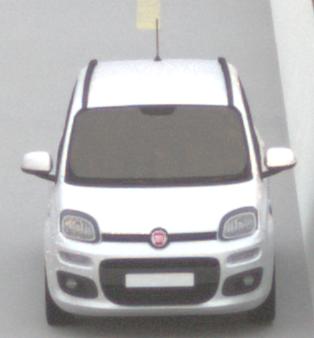
Make: Fiat
Model: Panda 1.2 8V
Detailed model: Panda (312)
Model produced from: 2013/02
Model produced until: 2013/12
Doors: 5
Color: white
Road condition: dry road
Daytime: sunrise or sunset
Contrast: low contrast